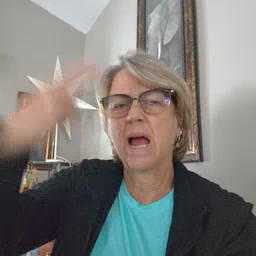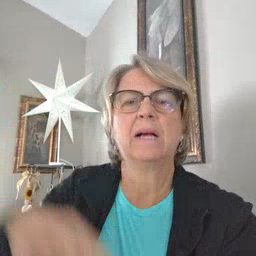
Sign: high